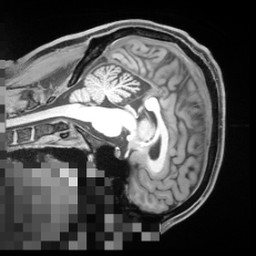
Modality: T1w
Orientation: sagittal
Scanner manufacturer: siemens
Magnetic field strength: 3 T
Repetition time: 2.55 s